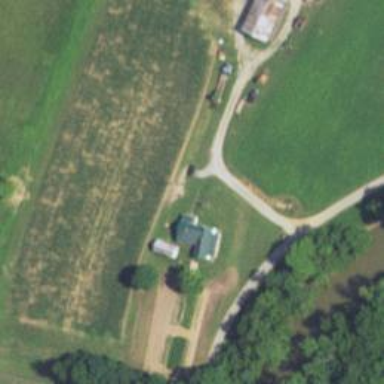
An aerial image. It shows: Driveway.